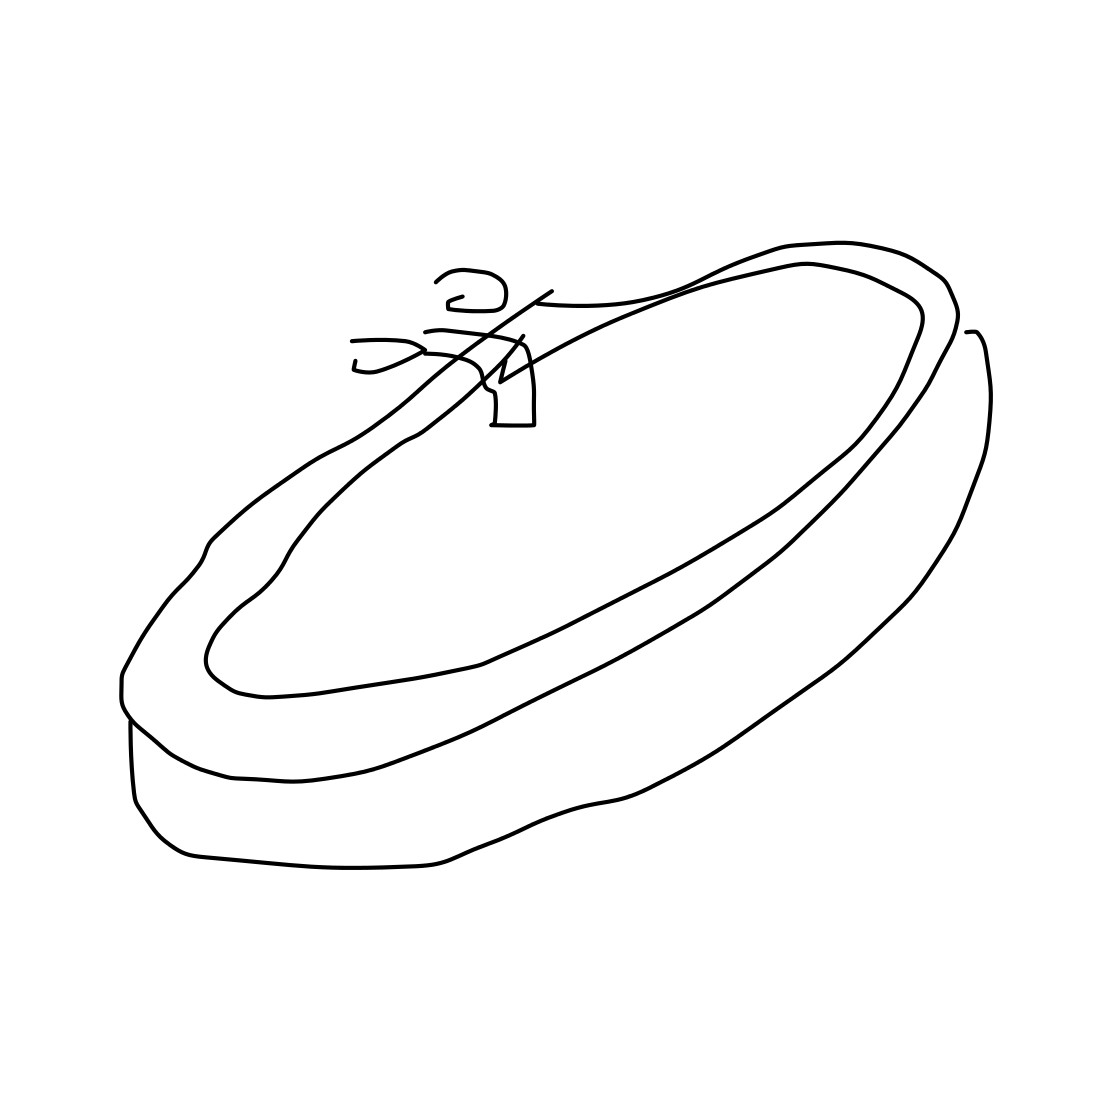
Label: bathtub